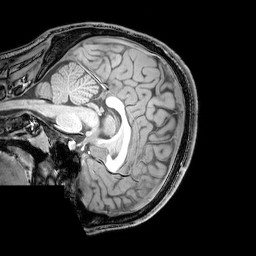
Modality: T1w
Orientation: sagittal
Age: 24
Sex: male
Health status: healthy
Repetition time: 0.081 s
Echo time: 0.037 s